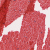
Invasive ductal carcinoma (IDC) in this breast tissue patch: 0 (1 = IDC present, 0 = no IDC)